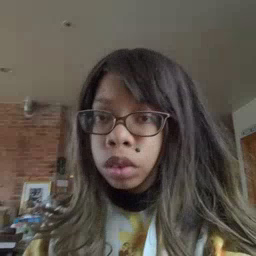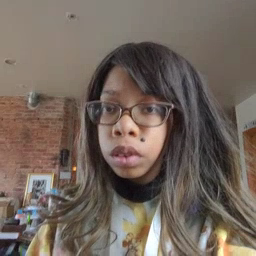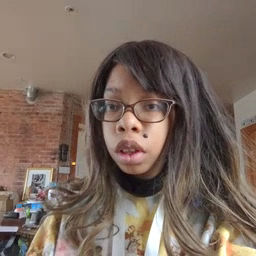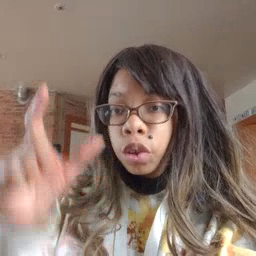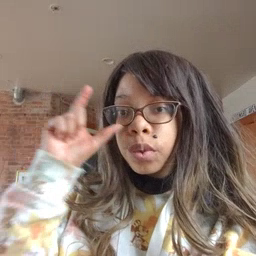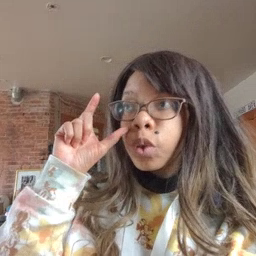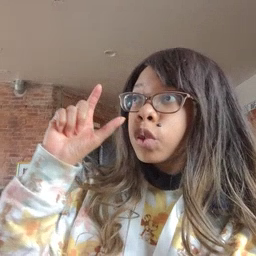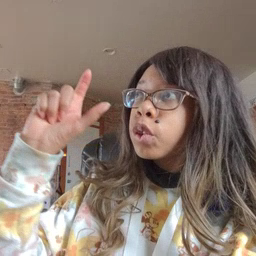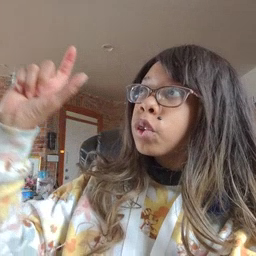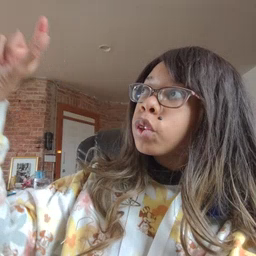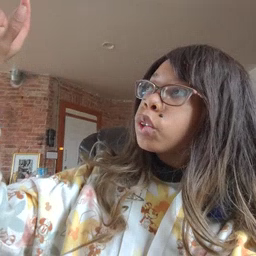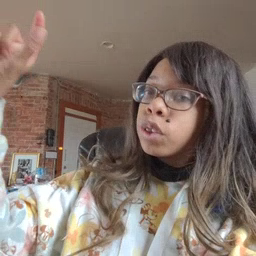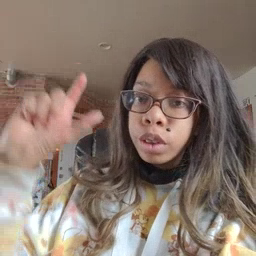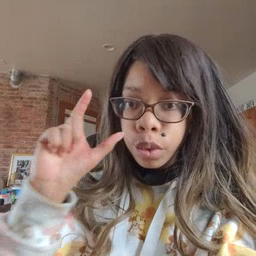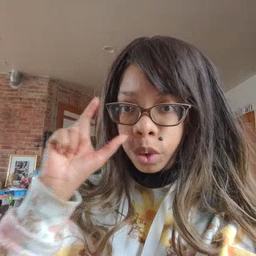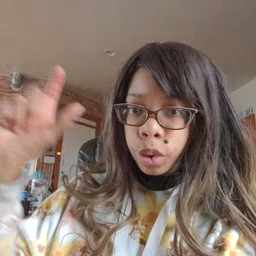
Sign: moon